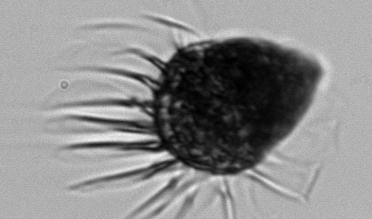
Label: Pelagostrobilidium